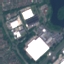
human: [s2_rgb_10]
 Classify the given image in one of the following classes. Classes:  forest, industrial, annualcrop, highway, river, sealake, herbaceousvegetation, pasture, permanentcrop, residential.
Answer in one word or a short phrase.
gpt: Industrial